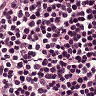
Metastatic tissue present: no